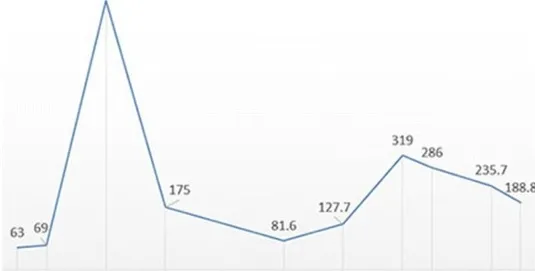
Serum gamma glutamyltranspeptidase levels during treatment.
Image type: chart (chart)